Question: Im trying to get a text to appear as though it is too big for the containing box that it is in.
It is a bit hard to describe so here is a picture i made.

I want to try to get around making images for them, but i could if its not possible with css.
I have a scenario setup with jsfiddle, even though there isnt any js involved. Its a useful tool :]
<URL>
I tried to do some fancy positioning where the '<span>' tag would be positioned under the '<h4>' but that didnt work because the H4 collapses when i did that.
any ideas?
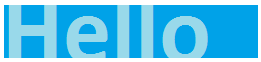
Answer: Here's an alternative, using a container div to clip the child header element: <URL>
HTML:
'''
<div class="clip"><h4>Sidebar</h4></div>
'''
CSS:
'''
h4 {
position : relative;
top : -30px;
background-color : #345678;
color : white;
font-size : 4.5em;
overflow : hidden; }
.clip {
display : block;
height : 30px;
overflow : hidden;
}
'''
This should work properly across browsers; I included the 'display : block' so it could work with '<span>' as well.